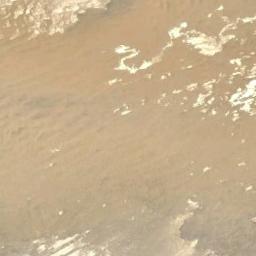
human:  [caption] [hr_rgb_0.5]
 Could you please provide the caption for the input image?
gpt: The desert has yellow sand and some white decayed rocks .

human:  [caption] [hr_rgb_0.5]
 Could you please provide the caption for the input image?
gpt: The light yellow desert with wavy stripes covers the brown bare land .

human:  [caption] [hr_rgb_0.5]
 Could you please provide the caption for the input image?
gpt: There are some ravines in this desert .

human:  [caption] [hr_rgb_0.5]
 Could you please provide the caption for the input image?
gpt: There are yellow desert with lines of bare land .

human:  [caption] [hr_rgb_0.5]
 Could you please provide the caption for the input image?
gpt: A desert covered with sand and white bare land .